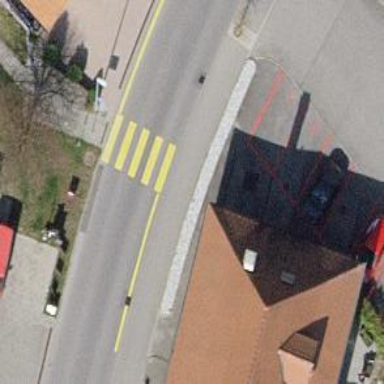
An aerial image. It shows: Uncontrolled road crossing.